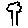
Label: tree